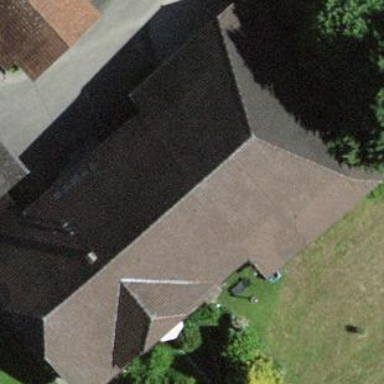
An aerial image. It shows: Farm building.